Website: home-depot
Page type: billing-address
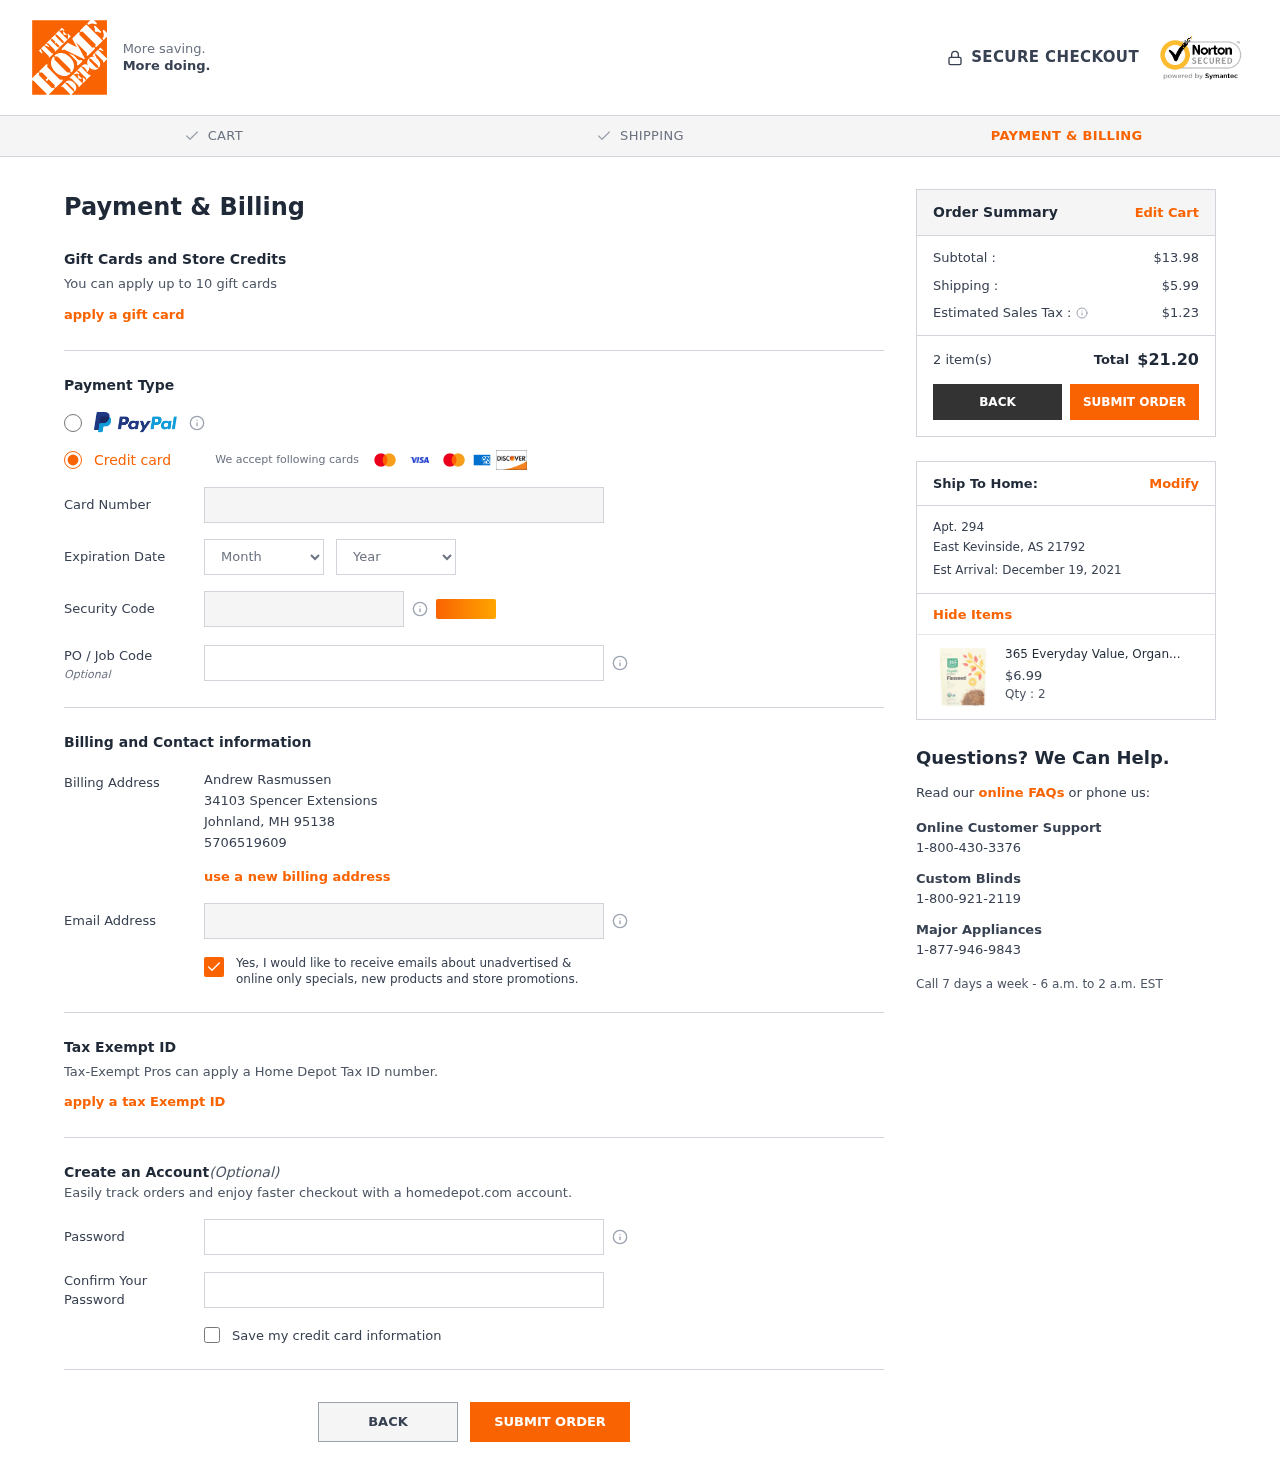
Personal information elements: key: PII_CARD_CVV
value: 2241
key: PII_CARD_EXPIRY_MONTH
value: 07
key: PII_CARD_EXPIRY_YEAR
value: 28
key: PII_CARD_NUMBER
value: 3720 5768 4988 959
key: PII_CITY
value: Johnland
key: PII_CITY2
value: East Kevinside
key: PII_EMAIL
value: andrew.rasmussen@yahoo.com
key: PII_FULLNAME
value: Andrew Rasmussen
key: PII_JOB_CODE
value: WO-414194
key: PII_PHONE
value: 5706519609
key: PII_POSTCODE
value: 95138
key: PII_POSTCODE2
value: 21792
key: PII_STATE_ABBR
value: MH
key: PII_STATE_ABBR2
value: AS
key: PII_STREET
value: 34103 Spencer Extensions
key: PII_STREET2
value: Apt. 294
Product elements: key: PRODUCT1_NAME
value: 365 Everyday Value, Organic Ground Flaxseed, 14 oz
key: PRODUCT1_PRICE
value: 6.99
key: PRODUCT1_QUANTITY
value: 2
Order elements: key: ORDER_SUBTOTAL
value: $13.98
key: ORDER_SHIPPING_COST
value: $5.99
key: ORDER_TAX
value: $1.23
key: ORDER_NUM_ITEMS
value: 2 item(s)
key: ORDER_TOTAL
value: $21.20
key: ORDER_DELIVERY_DATE
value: Est Arrival: December 19, 2021